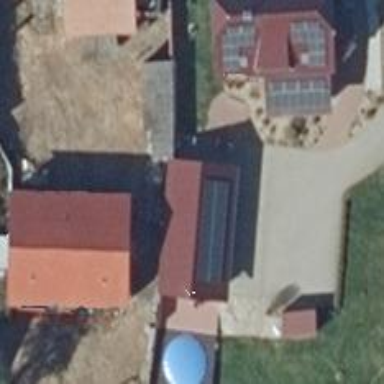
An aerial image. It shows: Small solar photovoltaic panel used as generator to produce electricity.